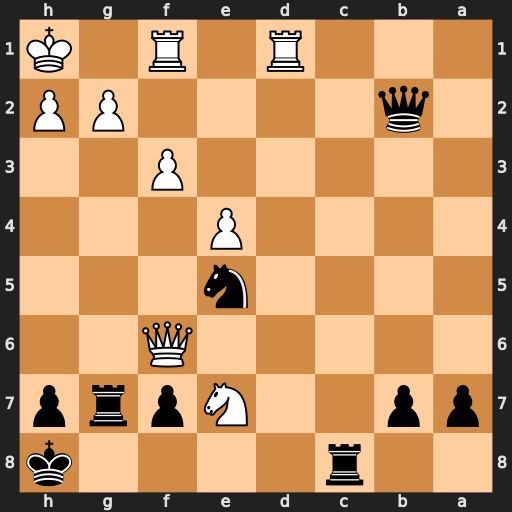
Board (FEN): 2r4k/pp2Nprp/5Q2/4n3/4P3/5P2/1q4PP/3R1R1K
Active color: b
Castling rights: -
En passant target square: -
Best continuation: Qxg2#